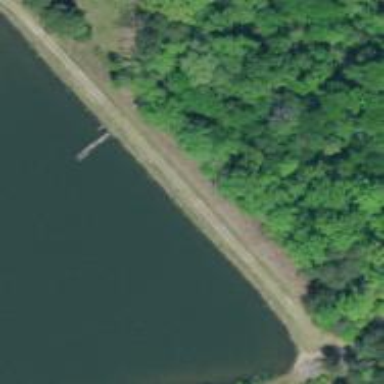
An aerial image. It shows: Dam along waterway.